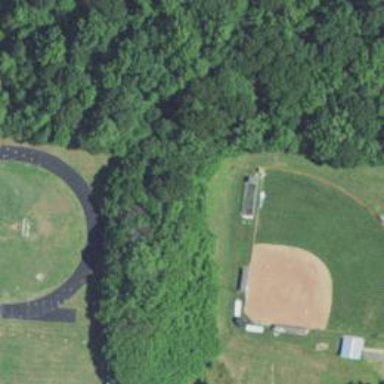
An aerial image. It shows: Softball pitch for leisure sports.